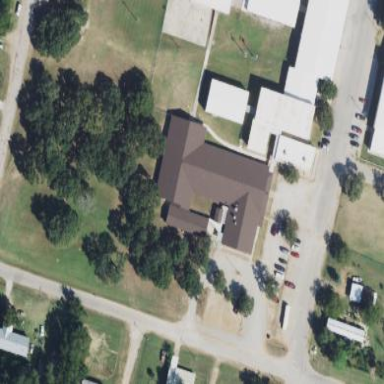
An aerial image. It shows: School building.